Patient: sex F, age 22
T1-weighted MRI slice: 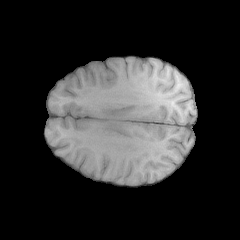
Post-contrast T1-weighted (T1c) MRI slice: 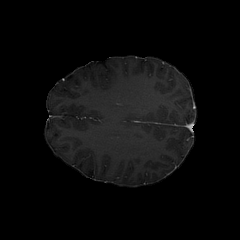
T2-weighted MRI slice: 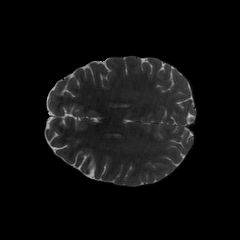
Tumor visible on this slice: no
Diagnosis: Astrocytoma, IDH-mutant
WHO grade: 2